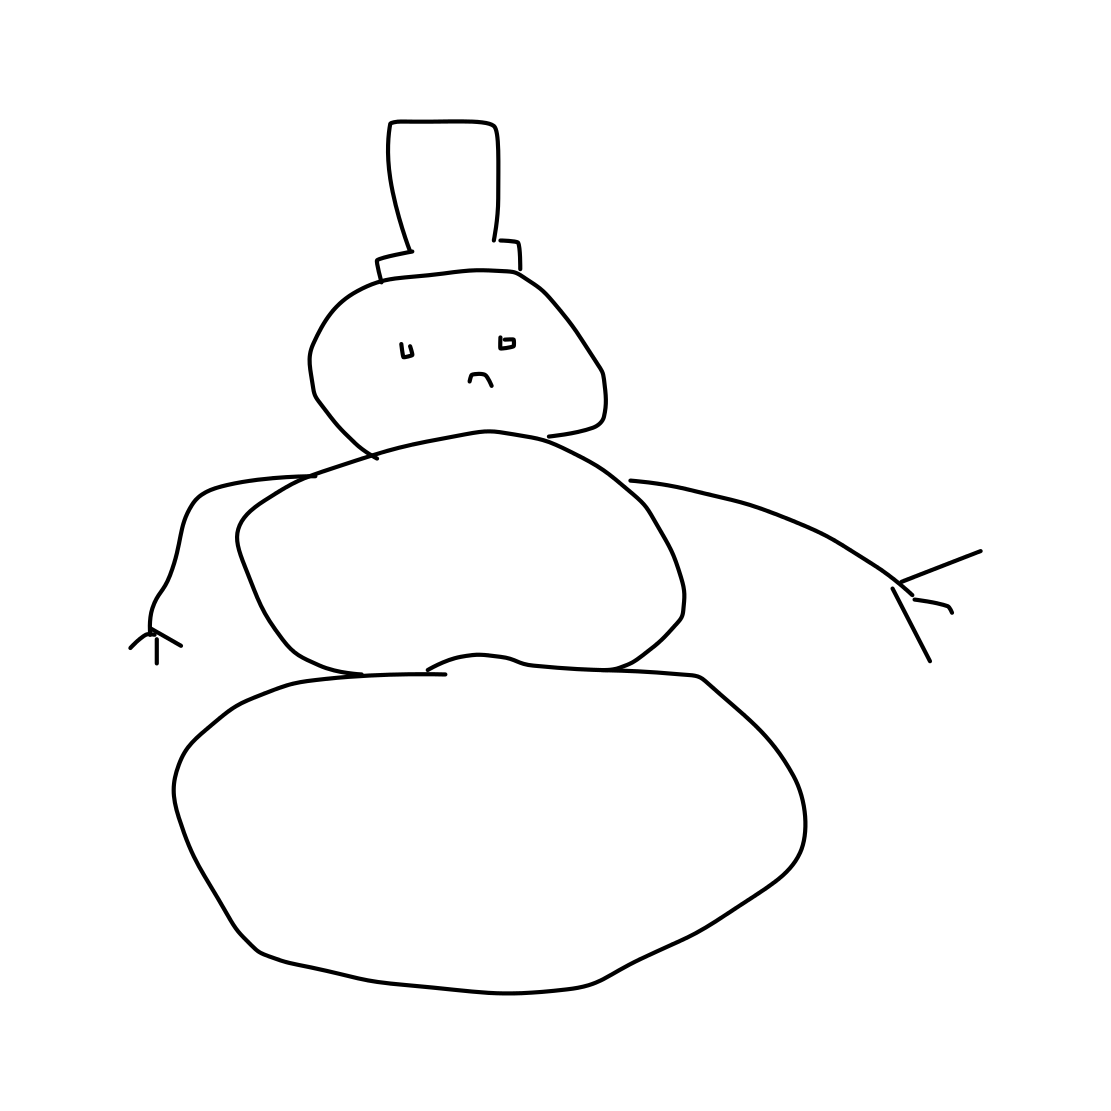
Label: snowman